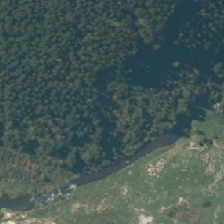
Land cover: broadleaved_indigenous_hardwood